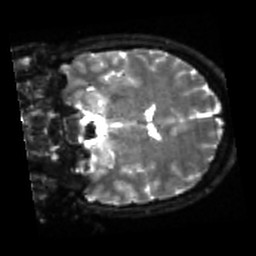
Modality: sbref
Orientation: coronal
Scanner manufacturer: siemens
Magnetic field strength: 3 T
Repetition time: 4 s
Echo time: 0.0594 s